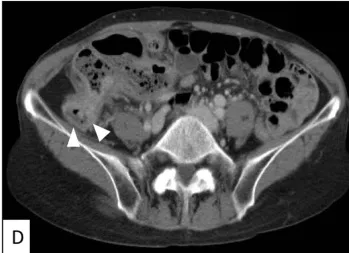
After. Chemotherapy. Luminal narrowing with marked wall thickening involving the ascending colon. Are seen. The colon lesion has become smaller with chemotherapy but the size of the liver lesion has not changed significantly.
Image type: radiology (ct)